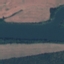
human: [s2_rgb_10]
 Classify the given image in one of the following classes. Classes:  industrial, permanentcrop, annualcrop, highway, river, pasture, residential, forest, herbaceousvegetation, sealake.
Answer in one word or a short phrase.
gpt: River